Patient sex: F
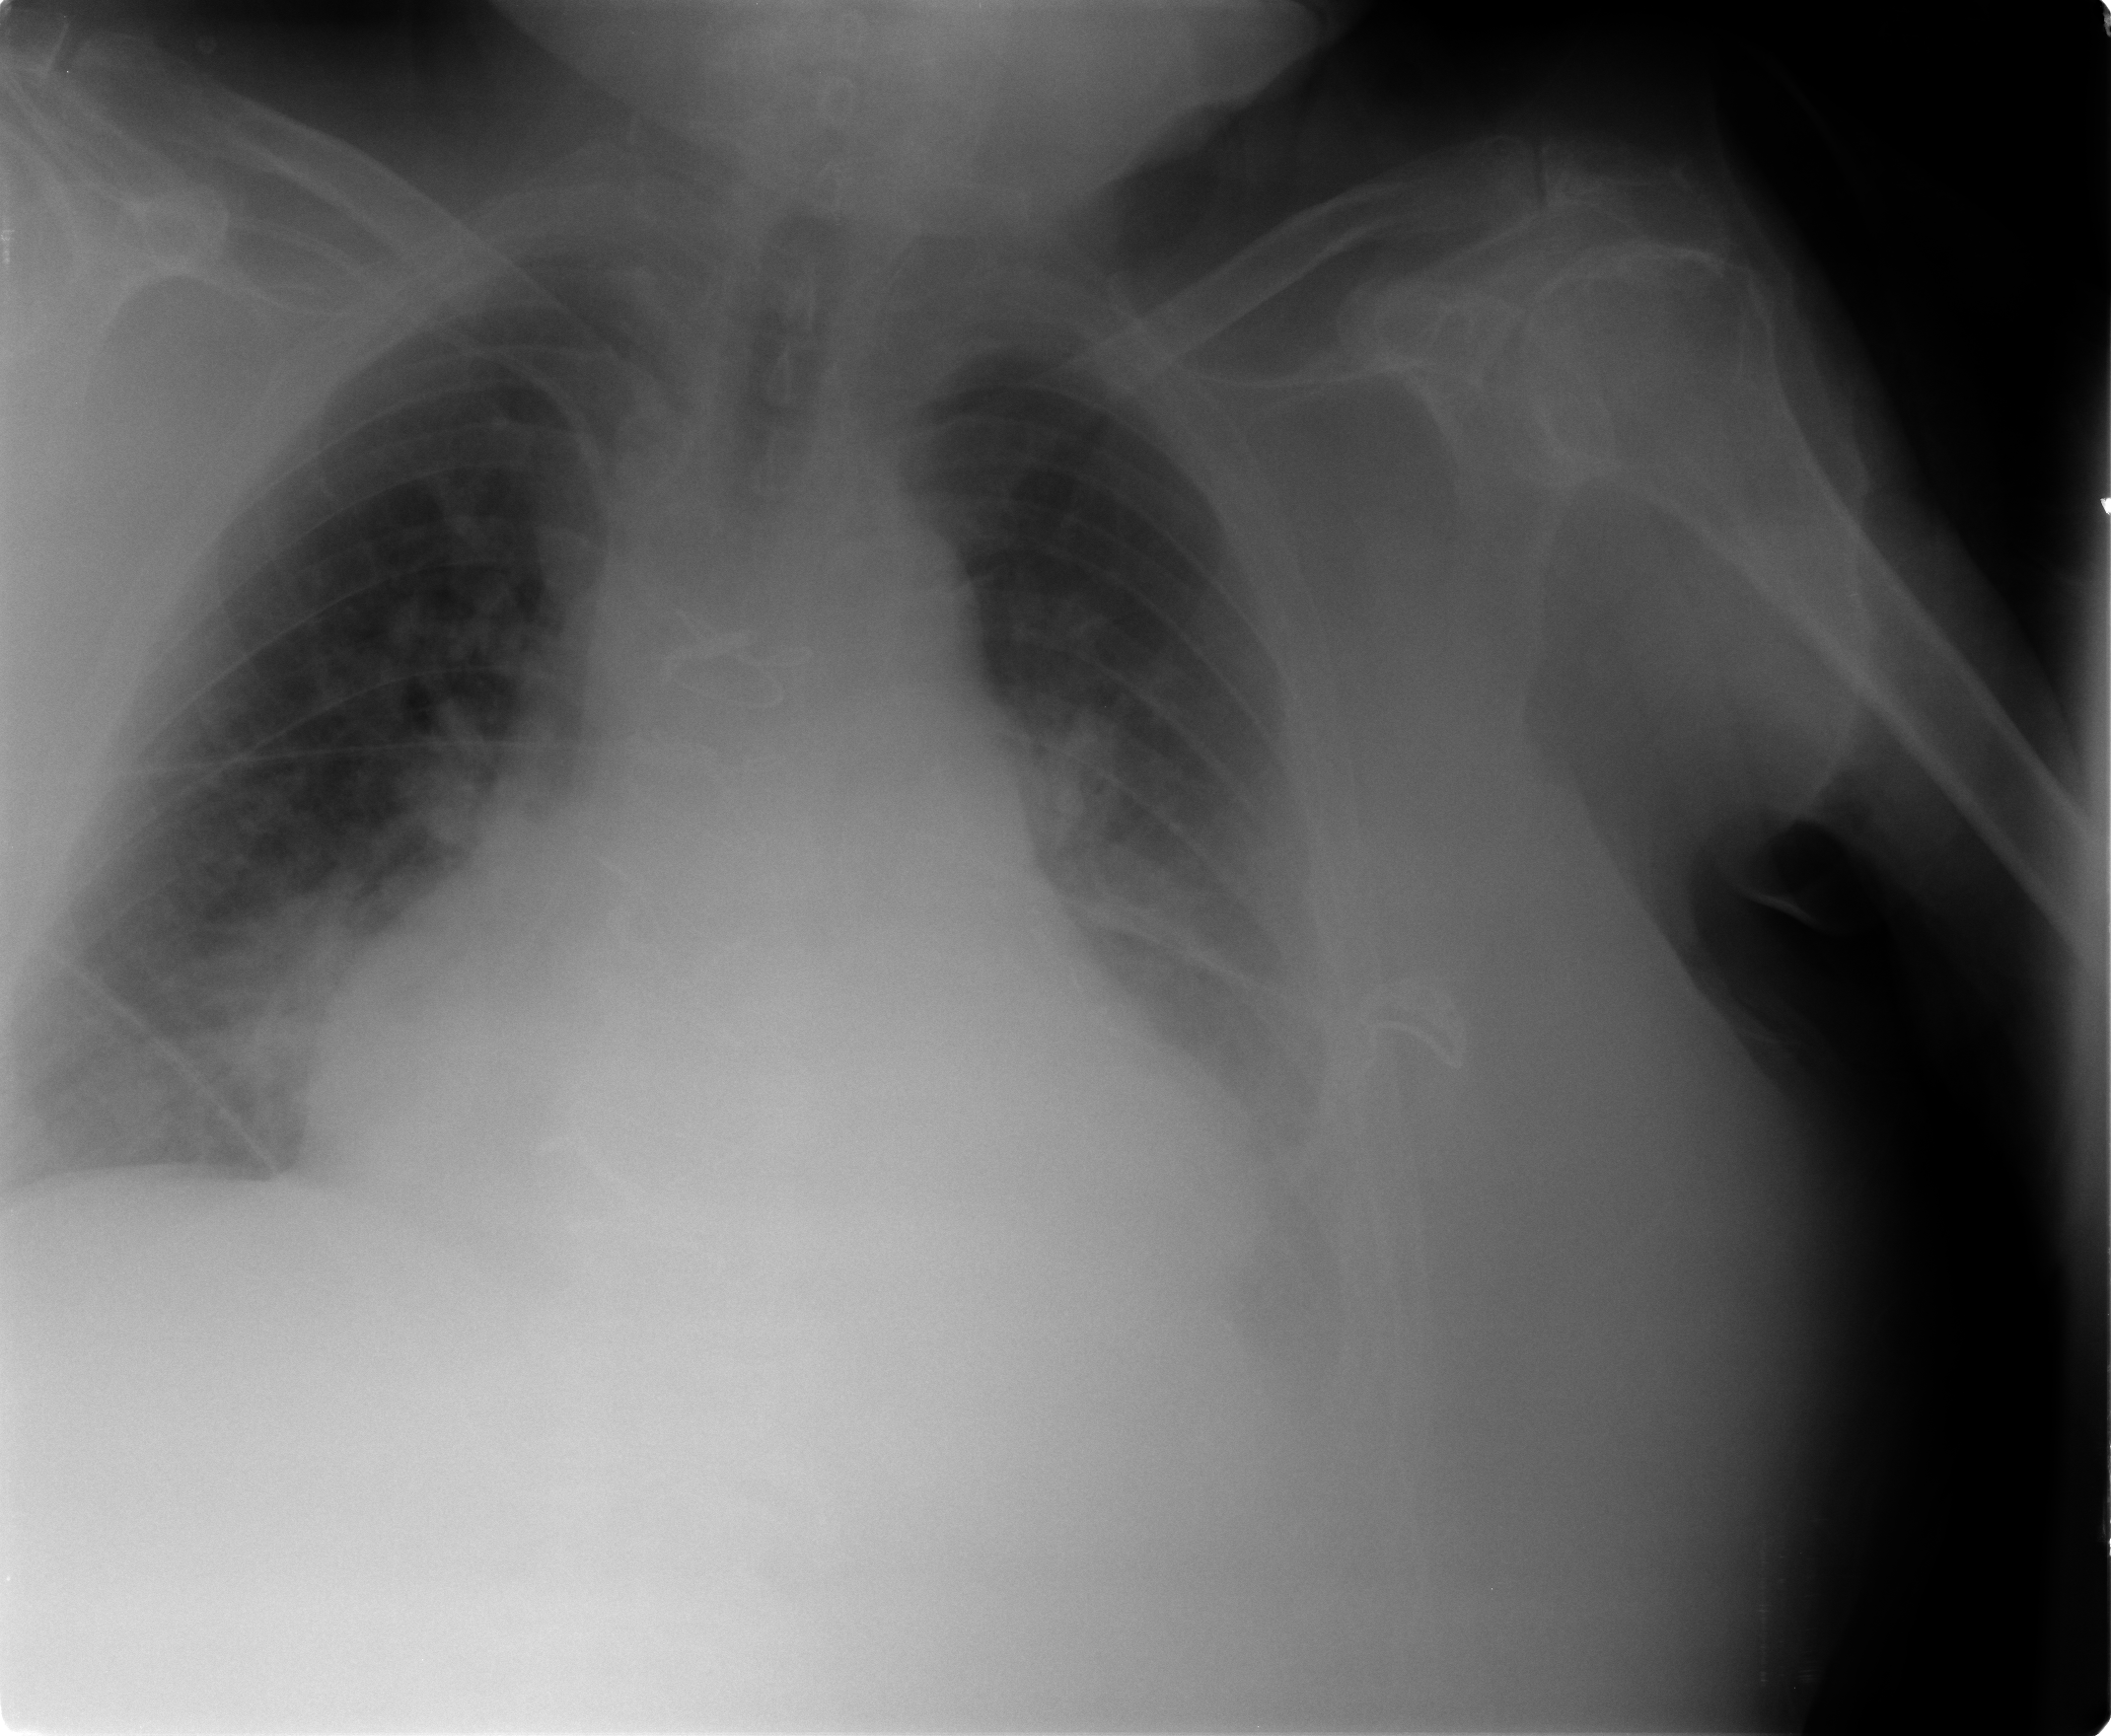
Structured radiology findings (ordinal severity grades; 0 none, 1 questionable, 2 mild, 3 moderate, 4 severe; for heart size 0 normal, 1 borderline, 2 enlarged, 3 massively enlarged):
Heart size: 2
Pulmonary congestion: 2
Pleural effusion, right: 1
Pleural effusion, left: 2
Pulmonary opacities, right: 1
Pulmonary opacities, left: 0
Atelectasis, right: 1
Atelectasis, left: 1